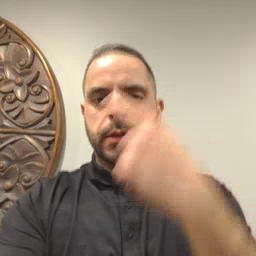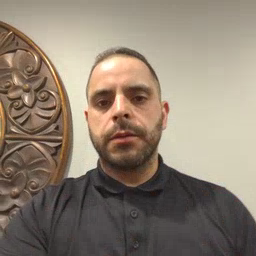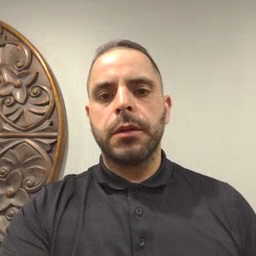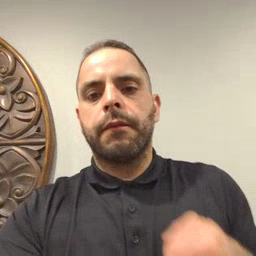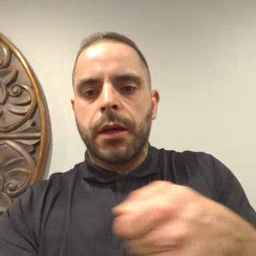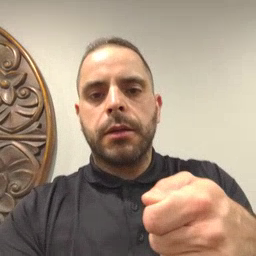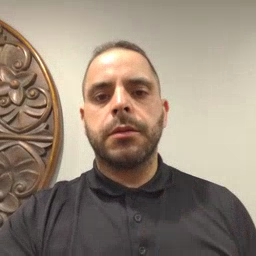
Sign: vacuum